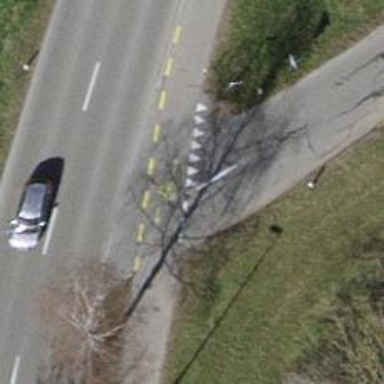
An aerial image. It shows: Road with "give way" sign.